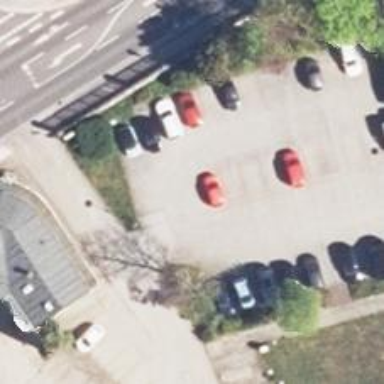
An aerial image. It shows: Paved parking aisle in service road.